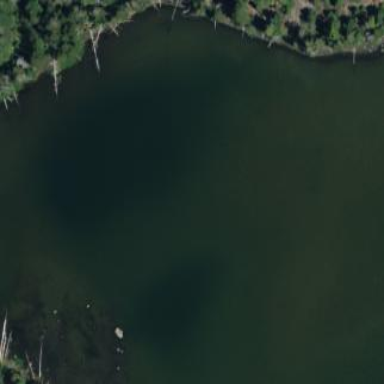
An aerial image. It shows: Beautiful lake surrounded by nature.